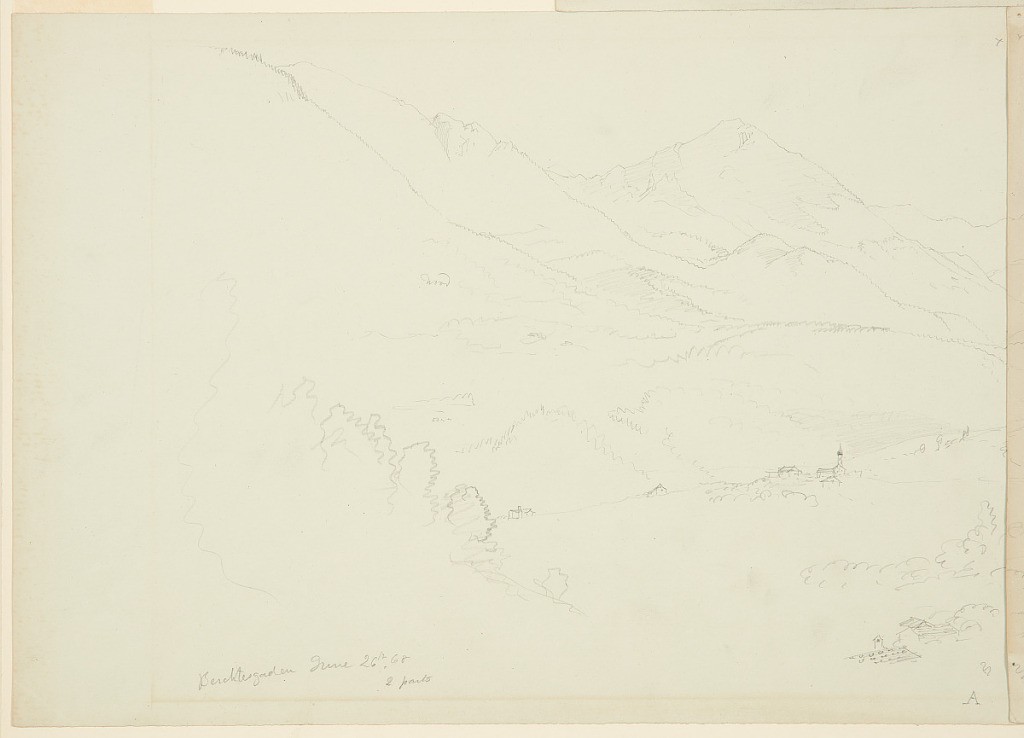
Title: View of the Alps near Berchtesgaden, Bavaria (Germany), Part One
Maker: Frederic Edwin Church, American, 1826–1900
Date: June 26, 1868
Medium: Graphite on gray-green wove paper
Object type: Drawing
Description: Landscape sketch showing the first part of a panoramic view of the alps and rolling, wooded terrain around Berchtesgaden in Bavaria (present-day Germany). This description refers to the entire view, comprising two leaves with 1917-4-956-b. Viewed from an elevated perspective, the scene includes several buildings and groves of trees in the foreground, particularly a church with a steeple at left and a shrine nearby at lower right. In the middle distance at center, a small, rounded hill is shown covered in trees. A group of buildings are situated just beyond it at right. At right, the foremost pointed and heavily wooded mountain is known as Grünstein, while the twin pinnacle peaks of the Watzmann tower behind it, partially covered in snow. Moving left along the rugged horizon, the Schönfeldspitze is visible in the extreme distance at center, while the Jenner's pyramidal peak rises at left, around several other craggy mountains.